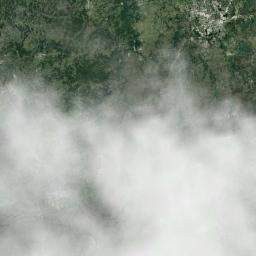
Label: cloud